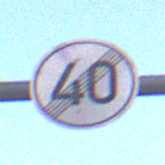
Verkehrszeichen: EndeGeschwindigkeit40
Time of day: SunriseSunset
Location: Outdoor (Urban)
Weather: Clear
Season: NotSpecified
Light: Natural